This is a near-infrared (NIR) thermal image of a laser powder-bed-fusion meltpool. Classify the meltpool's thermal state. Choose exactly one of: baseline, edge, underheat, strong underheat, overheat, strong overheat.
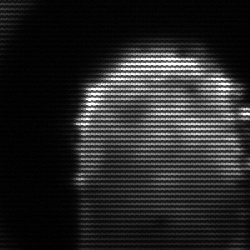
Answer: baseline